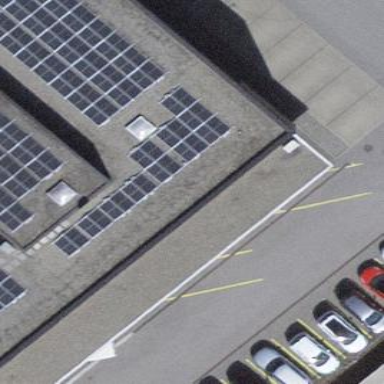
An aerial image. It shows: Solar power generator.